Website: walmart
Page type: account-selection
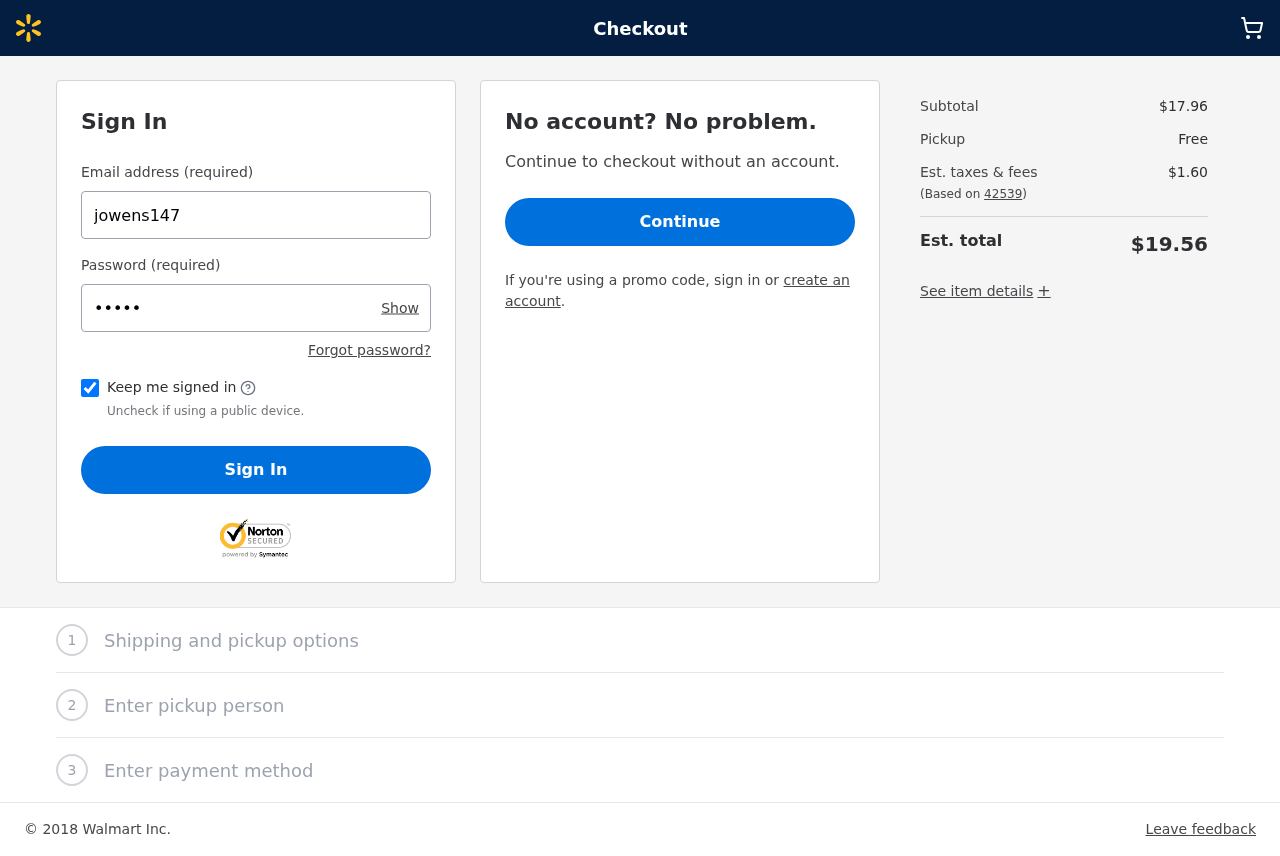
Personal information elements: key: PII_LOGIN_USERNAME
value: jowens147
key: PII_POSTCODE
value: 42539
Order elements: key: ORDER_SUBTOTAL
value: $17.96
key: ORDER_TAX
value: $1.60
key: ORDER_TOTAL
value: $19.56